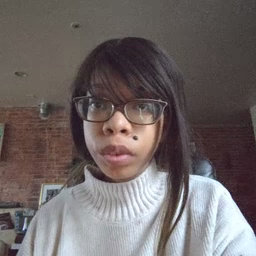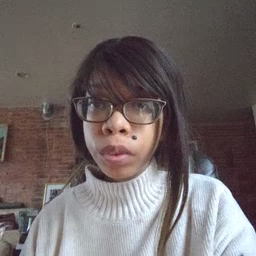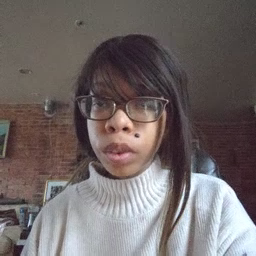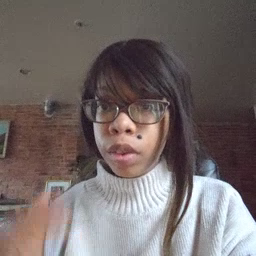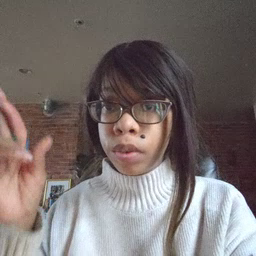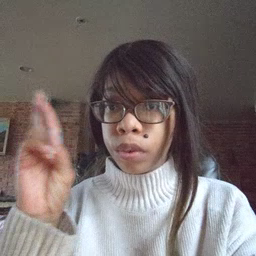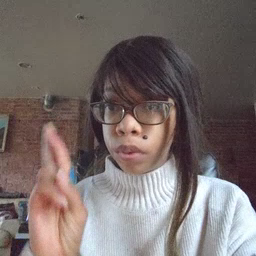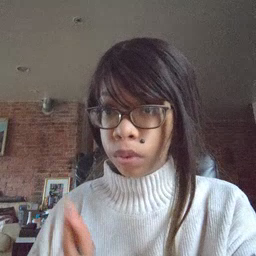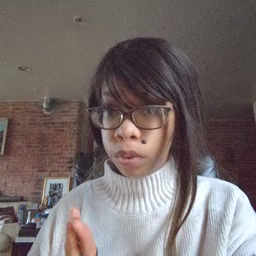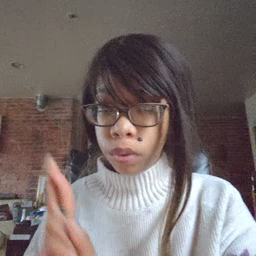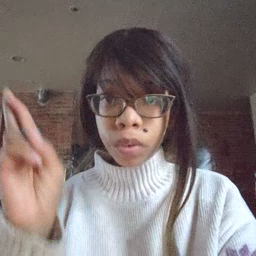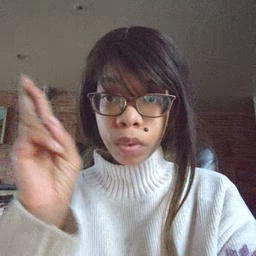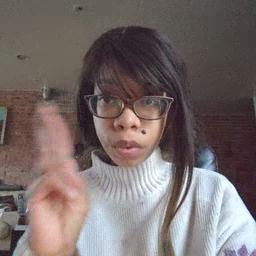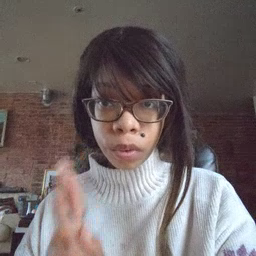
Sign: refrigerator